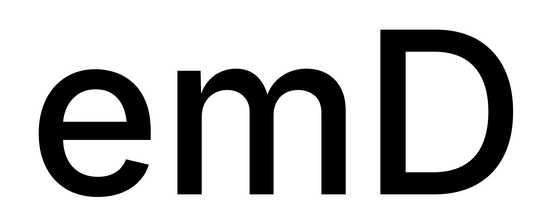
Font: Inter_Medium